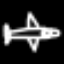
Label: airplane